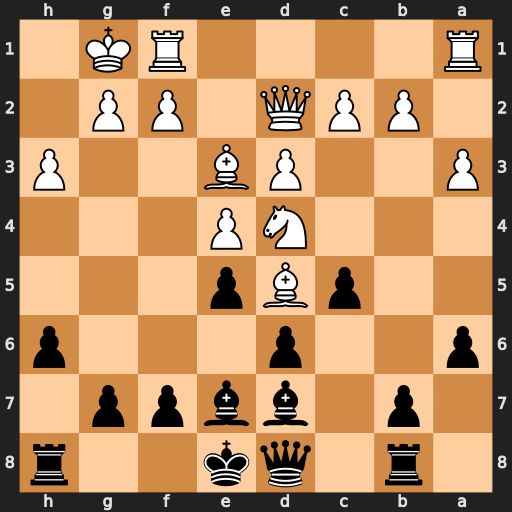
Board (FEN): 1r1qk2r/1p1bbpp1/p2p3p/2pBp3/3NP3/P2PB2P/1PPQ1PP1/R4RK1
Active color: b
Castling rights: k
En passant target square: -
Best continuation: cxd4 Bxd4 exd4